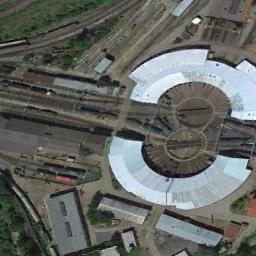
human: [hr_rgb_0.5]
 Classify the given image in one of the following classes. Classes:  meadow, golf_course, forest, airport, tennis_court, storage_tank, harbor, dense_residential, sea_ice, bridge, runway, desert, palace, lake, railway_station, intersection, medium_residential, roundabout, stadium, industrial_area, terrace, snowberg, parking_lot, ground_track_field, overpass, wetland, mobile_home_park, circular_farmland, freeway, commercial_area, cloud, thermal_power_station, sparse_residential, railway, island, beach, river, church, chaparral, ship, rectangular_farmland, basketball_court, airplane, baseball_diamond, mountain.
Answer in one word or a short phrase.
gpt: railway_station